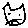
Label: cat